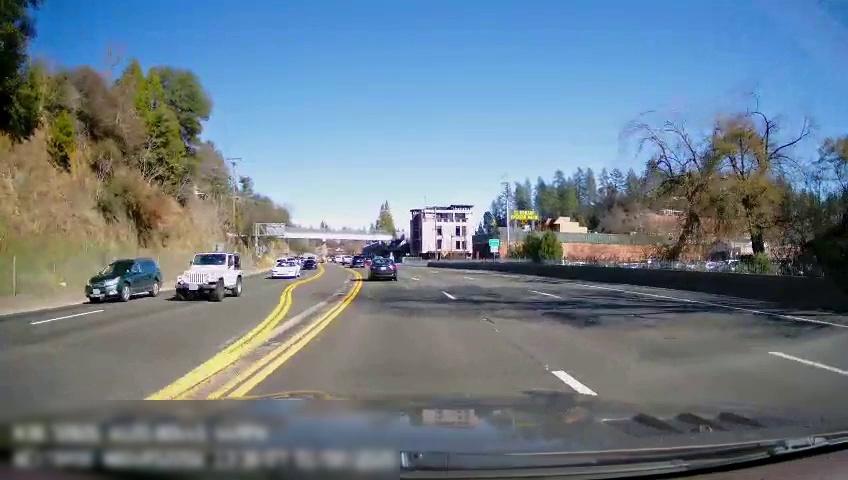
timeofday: Day
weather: Sunny
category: Drivable Space
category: Drivable Space
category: Vehicles | Car
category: Vehicles | Truck
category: Vehicles | SUV
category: Vehicles | Truck
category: Vehicles | Truck
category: Vehicles | SUV
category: Vehicles | SUV
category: Vehicles | Car
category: Vehicles | Car
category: Lanes | Current Lane
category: Lanes | Current Lane
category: Lanes | Alternate Lane
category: Lanes | Alternate Lane
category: Lanes | Opposite Lane
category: Lanes | Opposite Lane
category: Traffic | Signs